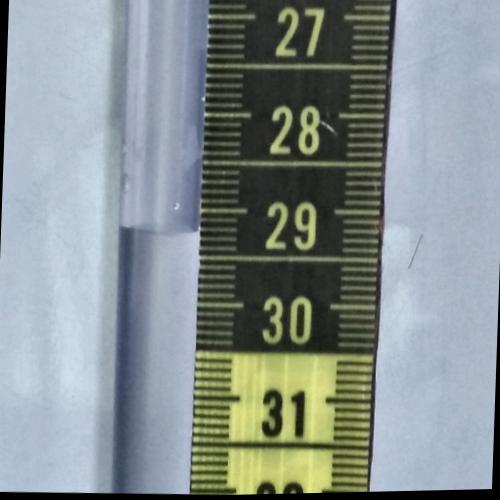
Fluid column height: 29.2 cm